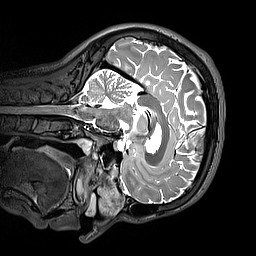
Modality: T2w
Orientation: sagittal
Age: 21
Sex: male
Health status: healthy
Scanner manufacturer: siemens
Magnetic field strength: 3 T
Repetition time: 3.2 s
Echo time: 0.412 s